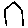
Label: house